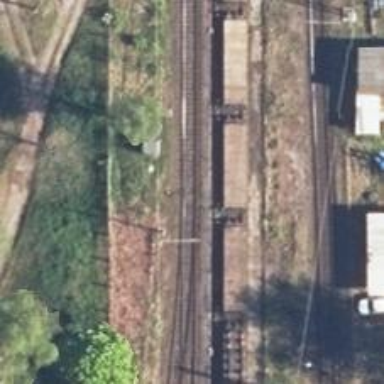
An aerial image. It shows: Railway switch.